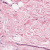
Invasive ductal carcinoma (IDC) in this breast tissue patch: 0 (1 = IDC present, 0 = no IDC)